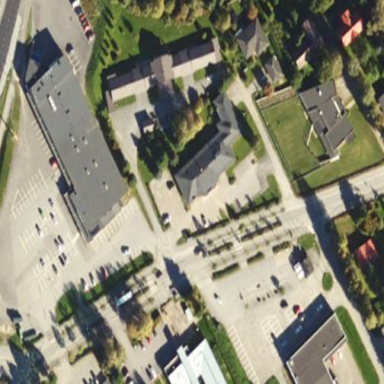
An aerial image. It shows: Parking area.